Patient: sex M, age 64
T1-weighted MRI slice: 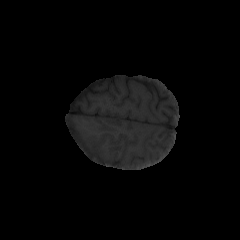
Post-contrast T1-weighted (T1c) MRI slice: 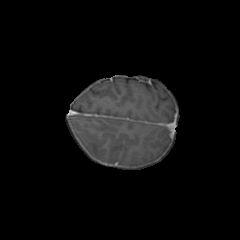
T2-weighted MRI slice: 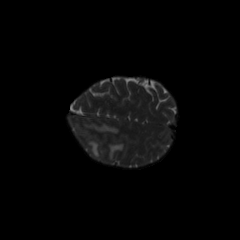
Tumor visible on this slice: yes
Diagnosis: Astrocytoma, IDH-mutant
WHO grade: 3